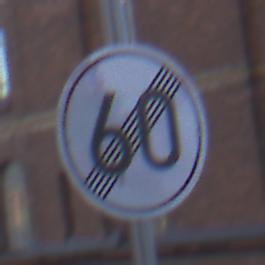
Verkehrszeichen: EndeGeschwindigkeit60
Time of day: SunriseSunset
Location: Outdoor (Urban)
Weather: Clear
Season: NotSpecified
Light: Natural